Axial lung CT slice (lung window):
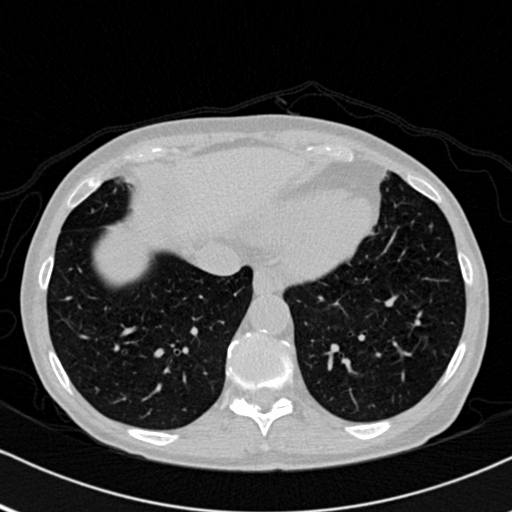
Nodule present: no